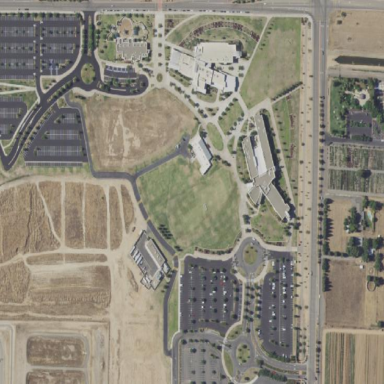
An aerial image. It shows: College.